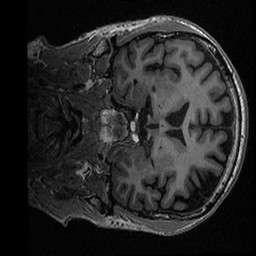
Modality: T1w
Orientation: coronal
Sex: male
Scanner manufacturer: ge
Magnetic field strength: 3 T
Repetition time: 0.0064 s
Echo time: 0.00281 s